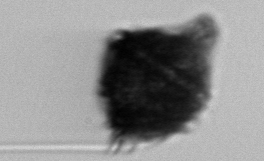
Label: Gonyaulax